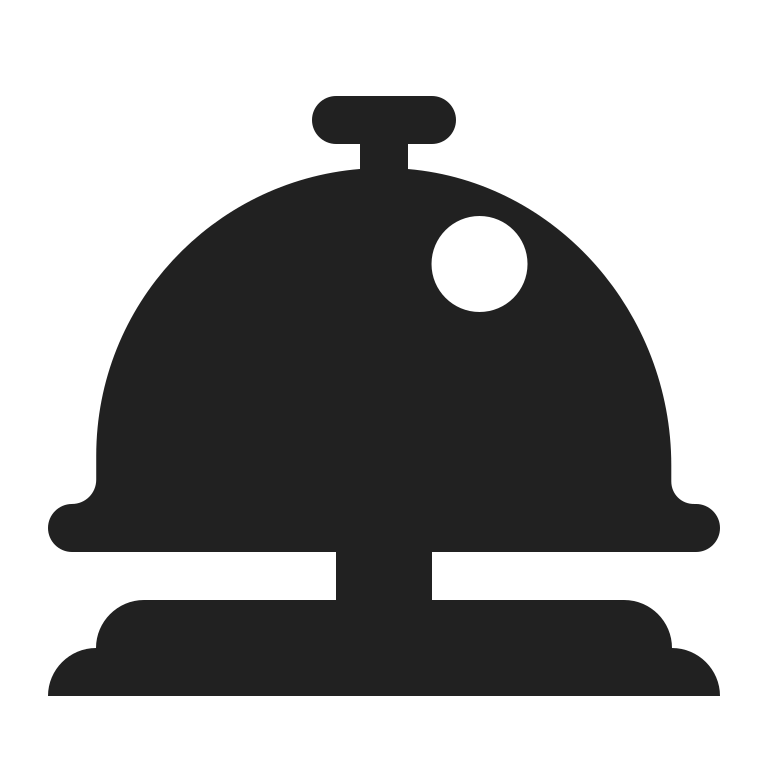
bellhop bell high contrast